Platform: macOS
Application: Arc Browser
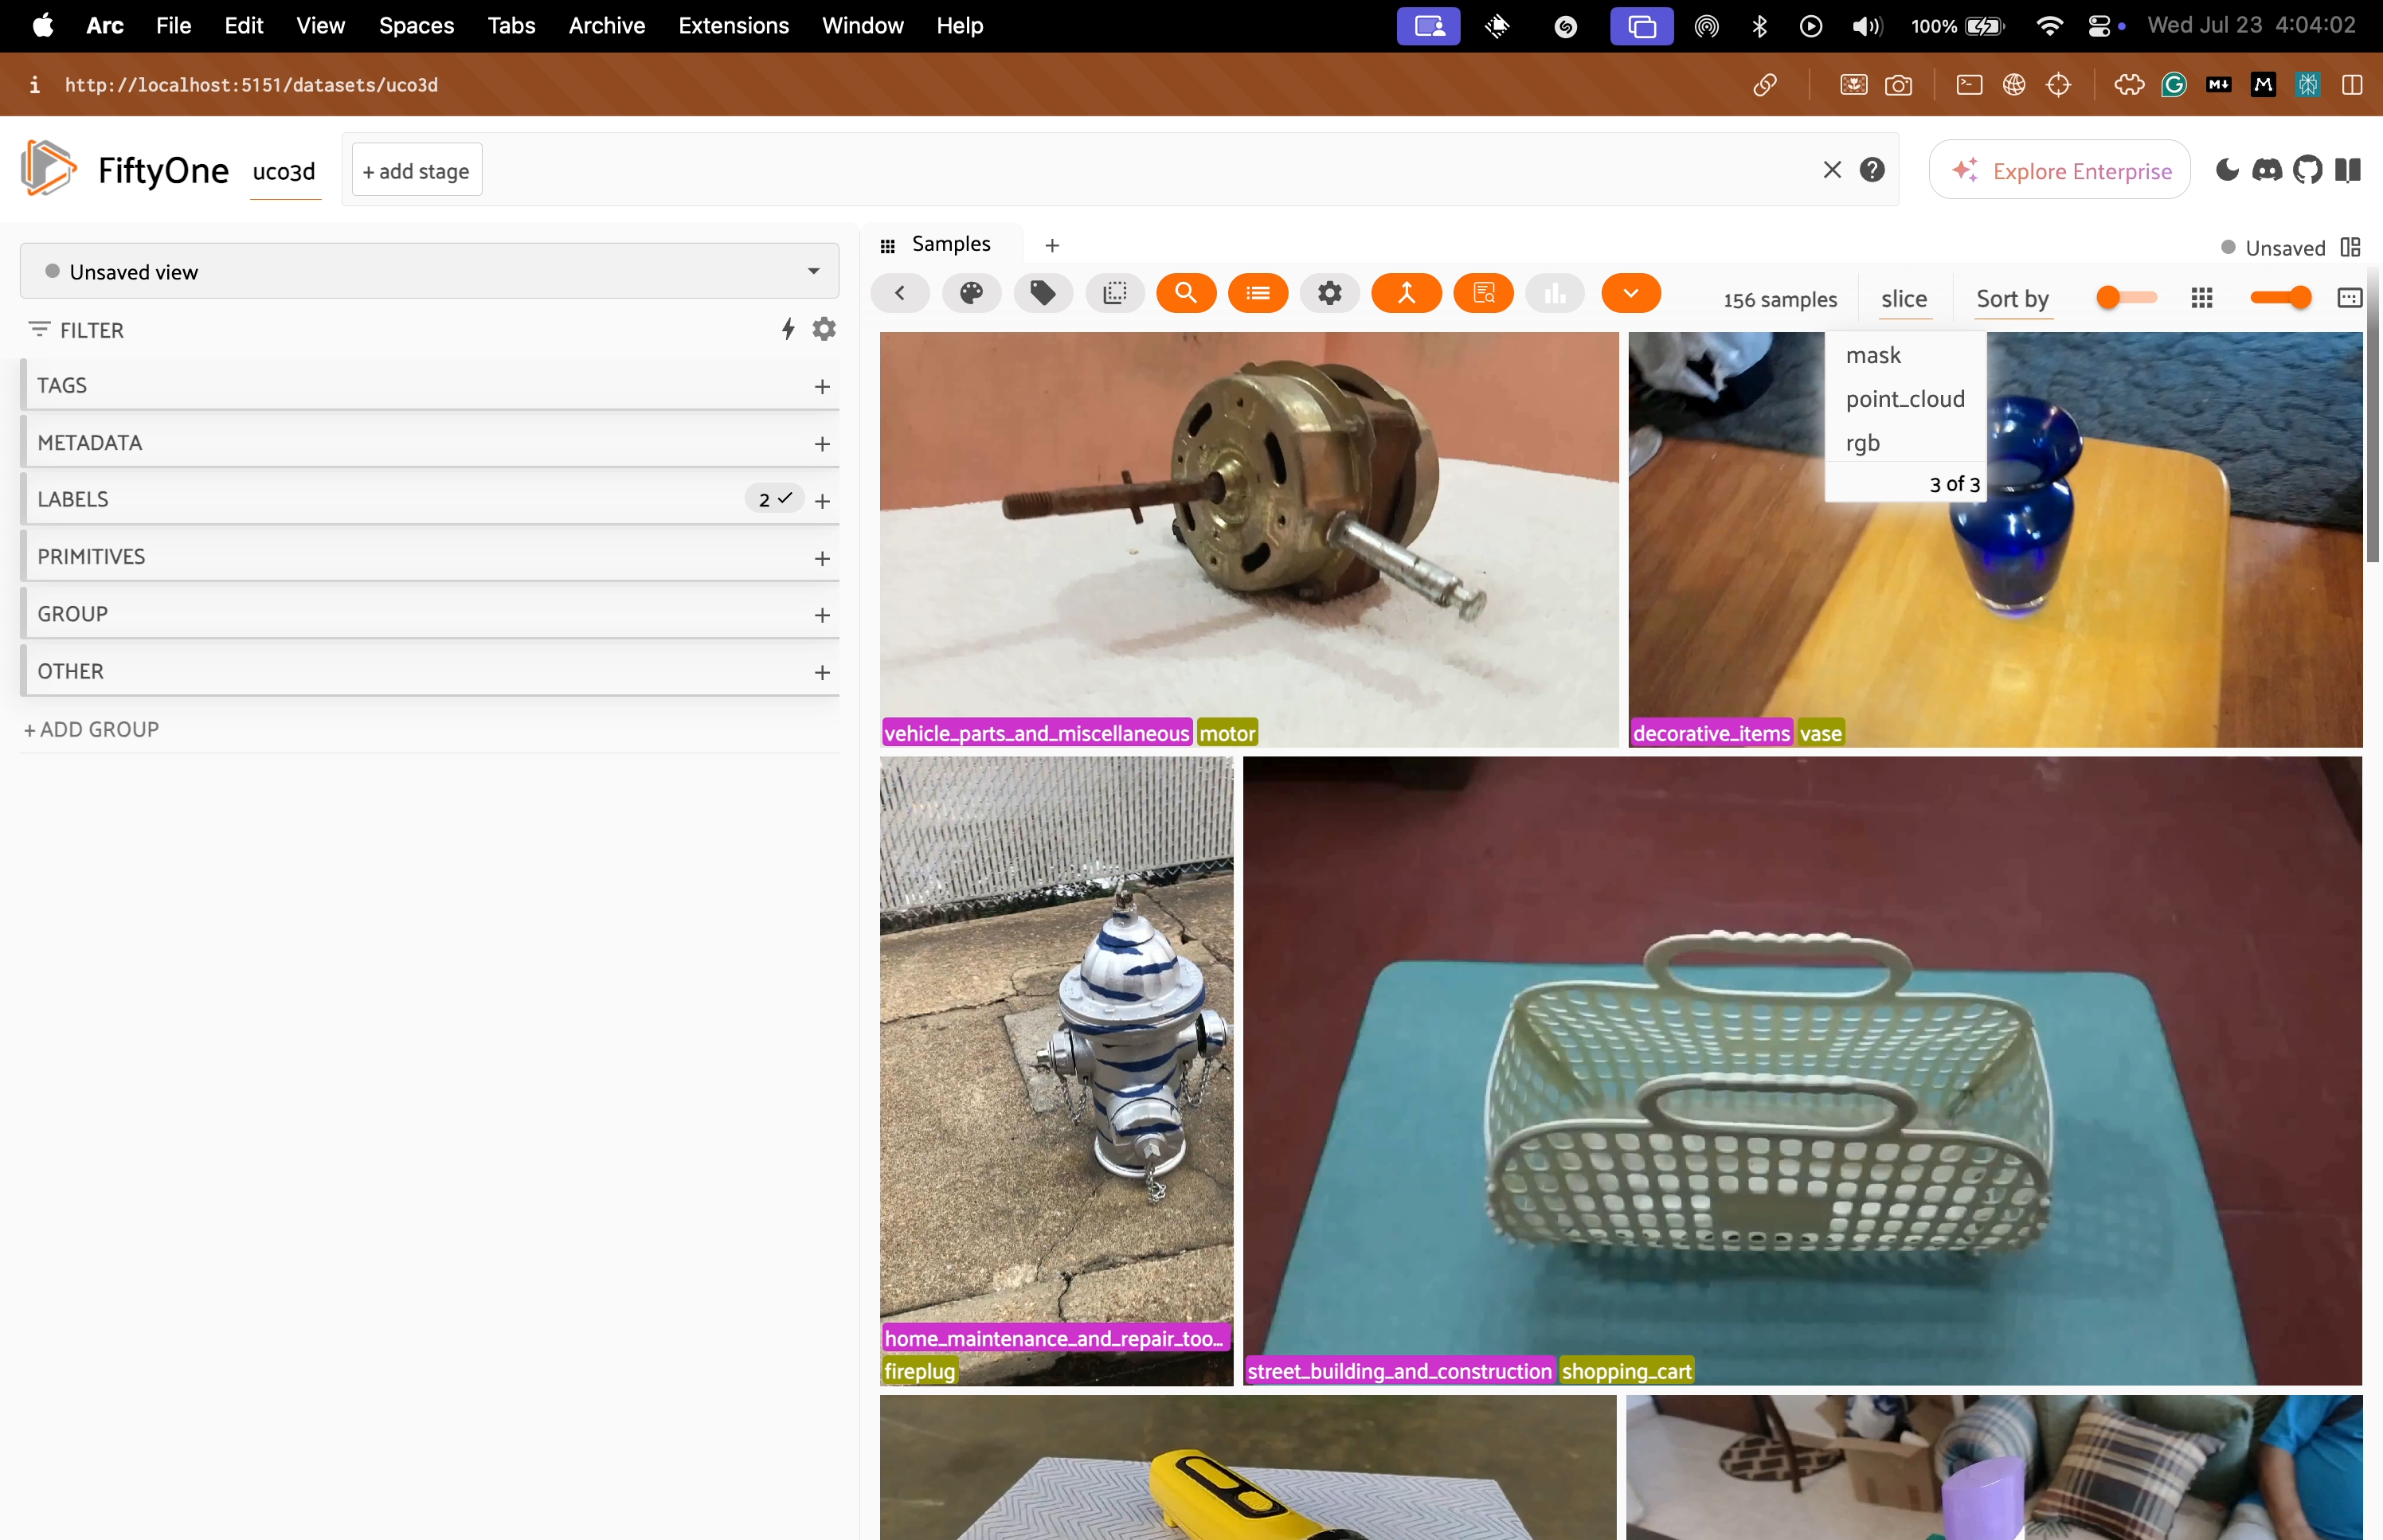
task_description: Set the active group slice to mask
action_type: select
element_info: Menu Item

task_description: Display the point_cloud group slice in the samples panel
action_type: select
element_info: Menu Item

task_description: Change the active group slice to rgb
action_type: select
element_info: Menu Item

task_description: Change how the samples in the samples panel are sorted
action_type: select
element_info: Menu Item

task_description: Expand the tags fields in the sidebar
action_type: click
element_info: Icon

task_description: Expand the metadata group in the sidebar
action_type: click
element_info: Icon

task_description: Expand the labels group in the sidebar
action_type: click
element_info: Icon

task_description: Clear the labels shown in the samples panel
action_type: click
element_info: Icon

task_description: Expand the primitives field in the sidebar
action_type: click
element_info: Icon

task_description: Expand the group fields in the sidebar
action_type: click
element_info: Icon

task_description: Expand the other fields in the sidebar
action_type: click
element_info: Icon

task_description: Reload the samples in this dataset
action_type: click
element_info: Icon

task_description: Hide the sidebar
action_type: click
element_info: Icon

task_description: Change the color settings
action_type: click
element_info: Icon

task_description: Open the histogram panel
action_type: click
element_info: Icon

task_description: See more items available in the toolbar
action_type: click
element_info: Icon

task_description: Open a new panel
action_type: click
element_info: Icon

task_description: Open the expanded modal for the first sample in the first row
action_type: click
element_info: Icon

task_description: Open the expanded modal for the second sample in the second row
action_type: click
element_info: Icon

task_description: Apply a view stage to this dataset
action_type: select
element_info: Menu Item

task_description: Clear all view stages that have been applied to this dataset
action_type: click
element_info: Icon

task_description: Toggle light mode off
action_type: click
element_info: Icon
task_description: What group slices are available on this dataset?
action_type: hover
element_info: Text

task_description: Increase or decrease the spacing between the samples
action_type: drag
element_info: Slider

task_description: Increase or decrease the zoom on the samples in the samples panel
action_type: drag
element_info: Slider

task_description: Reset the spacing between samples in the samples panel
action_type: click
element_info: Icon

task_description: Reset zoom for the samples in the samples panel
action_type: click
element_info: Icon

task_description: What is the name of this dataset?
action_type: hover
element_info: Text